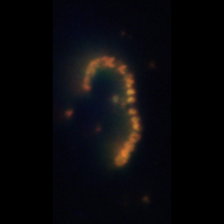
Taxon: Chaetoceros
Group: Diatoms